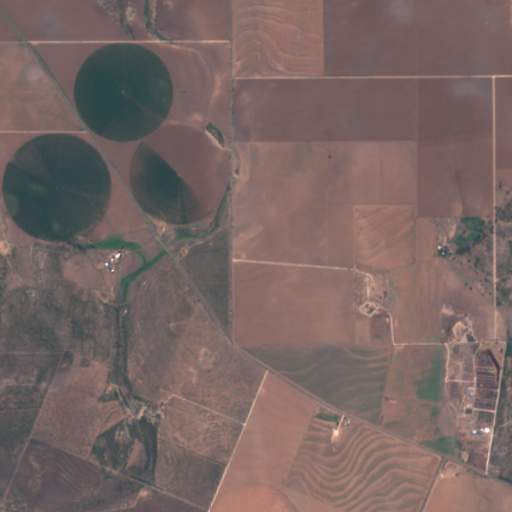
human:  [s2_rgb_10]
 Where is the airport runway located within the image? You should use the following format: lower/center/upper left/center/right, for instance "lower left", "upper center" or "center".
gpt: The airport runway is located in the lower right of the image.
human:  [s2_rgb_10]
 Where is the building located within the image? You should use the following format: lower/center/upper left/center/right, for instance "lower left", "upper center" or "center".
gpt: The building is located in the lower right of the image.
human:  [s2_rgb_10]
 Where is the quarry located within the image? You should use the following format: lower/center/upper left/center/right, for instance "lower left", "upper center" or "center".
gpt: There is no quarry in the image.